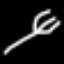
Label: fork